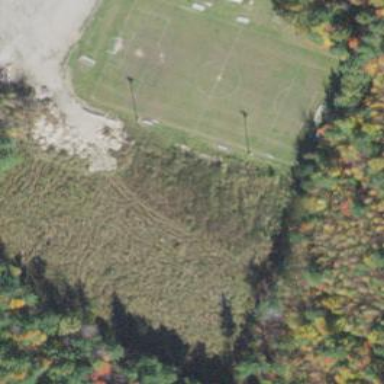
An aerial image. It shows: Soccer pitch for outdoor sports and leisure activities.